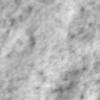
Label: no_change